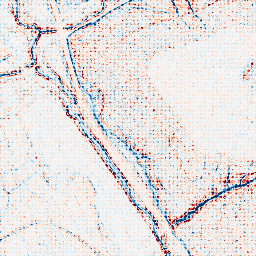
Category: edge_preserving
Decomposition family: bilateral
Decomposition parameters: d: 5
sigma_color: 100
sigma_space: 50
Upsampling method: sinc_blackman
Upsampling parameters: scale: 8
kernel_size: 8
Upsampling scale: 8